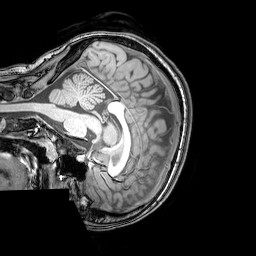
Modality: T1w
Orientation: sagittal
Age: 22
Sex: female
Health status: healthy
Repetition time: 0.081 s
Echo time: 0.037 s